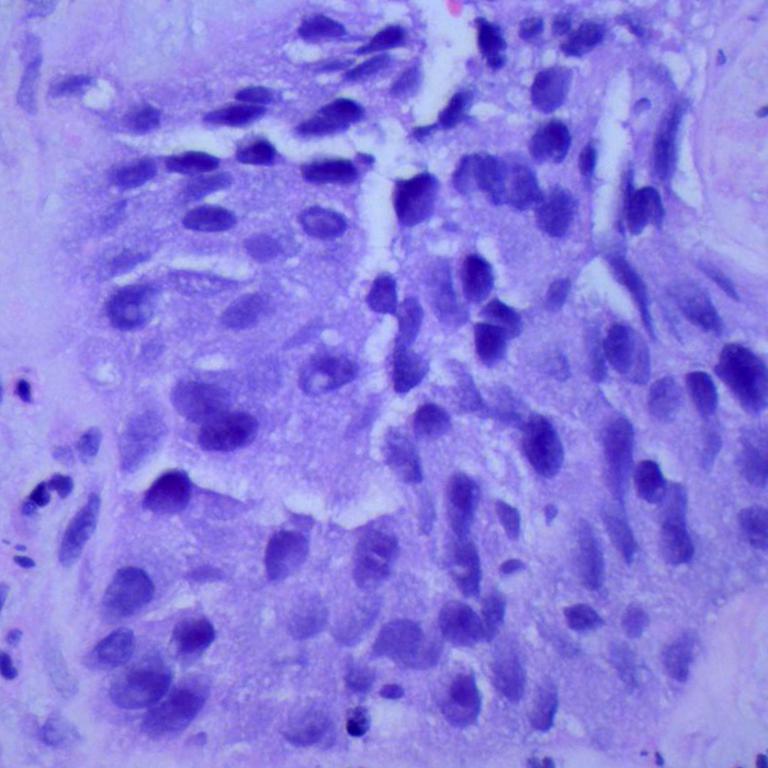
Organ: lung
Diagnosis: squamous carcinomas